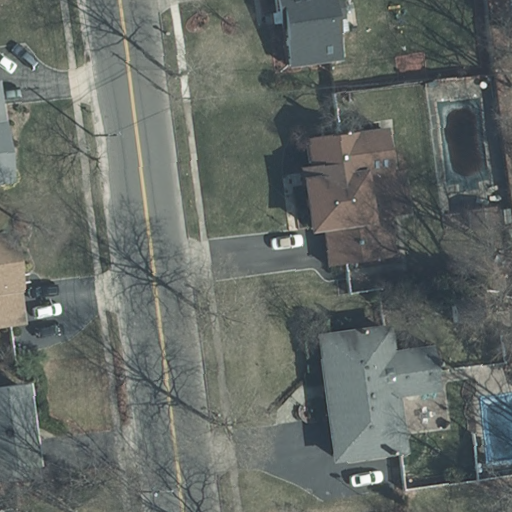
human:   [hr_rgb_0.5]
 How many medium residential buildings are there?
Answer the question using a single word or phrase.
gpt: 4

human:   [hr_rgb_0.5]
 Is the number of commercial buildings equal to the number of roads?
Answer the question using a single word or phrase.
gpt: no

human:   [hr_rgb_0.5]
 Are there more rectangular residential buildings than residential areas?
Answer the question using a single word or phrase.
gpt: yes

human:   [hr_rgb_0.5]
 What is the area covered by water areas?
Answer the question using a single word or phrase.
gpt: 0m2

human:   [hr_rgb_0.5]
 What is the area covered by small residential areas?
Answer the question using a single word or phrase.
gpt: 0m2

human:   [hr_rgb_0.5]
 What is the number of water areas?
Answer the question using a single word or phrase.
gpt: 0

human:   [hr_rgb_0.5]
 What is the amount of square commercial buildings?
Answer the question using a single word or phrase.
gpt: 0

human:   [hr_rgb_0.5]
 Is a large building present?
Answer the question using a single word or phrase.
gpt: no

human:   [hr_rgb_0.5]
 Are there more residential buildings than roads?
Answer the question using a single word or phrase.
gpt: yes

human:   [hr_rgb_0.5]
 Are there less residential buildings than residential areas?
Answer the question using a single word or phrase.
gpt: no

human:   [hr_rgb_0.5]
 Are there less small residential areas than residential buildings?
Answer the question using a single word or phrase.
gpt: yes

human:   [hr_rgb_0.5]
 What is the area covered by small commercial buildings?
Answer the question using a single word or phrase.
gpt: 0m2

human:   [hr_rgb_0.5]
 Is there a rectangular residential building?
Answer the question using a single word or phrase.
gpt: yes

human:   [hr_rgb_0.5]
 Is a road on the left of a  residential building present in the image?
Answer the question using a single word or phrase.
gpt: yes

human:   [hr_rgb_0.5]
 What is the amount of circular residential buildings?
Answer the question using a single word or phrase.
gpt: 0

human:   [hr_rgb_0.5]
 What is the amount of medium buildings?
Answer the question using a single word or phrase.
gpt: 4

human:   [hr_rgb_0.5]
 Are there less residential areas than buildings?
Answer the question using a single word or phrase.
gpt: yes

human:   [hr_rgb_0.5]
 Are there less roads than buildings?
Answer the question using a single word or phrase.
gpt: yes

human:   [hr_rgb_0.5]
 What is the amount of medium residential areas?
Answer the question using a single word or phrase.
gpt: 0

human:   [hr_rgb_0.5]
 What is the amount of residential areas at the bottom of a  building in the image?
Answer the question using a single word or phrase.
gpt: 0

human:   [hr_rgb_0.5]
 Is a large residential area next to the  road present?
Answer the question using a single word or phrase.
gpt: yes

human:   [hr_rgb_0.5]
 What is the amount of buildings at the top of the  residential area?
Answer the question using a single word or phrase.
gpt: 0

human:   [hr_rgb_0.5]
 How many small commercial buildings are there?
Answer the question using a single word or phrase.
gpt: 0

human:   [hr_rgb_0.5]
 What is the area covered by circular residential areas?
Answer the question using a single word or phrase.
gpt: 0m2

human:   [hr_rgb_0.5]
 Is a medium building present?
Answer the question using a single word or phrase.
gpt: yes

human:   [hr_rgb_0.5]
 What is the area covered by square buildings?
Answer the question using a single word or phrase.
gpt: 0m2

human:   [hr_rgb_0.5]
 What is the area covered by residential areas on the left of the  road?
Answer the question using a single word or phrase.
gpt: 0m2

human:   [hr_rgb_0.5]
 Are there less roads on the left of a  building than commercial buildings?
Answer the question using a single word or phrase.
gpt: no

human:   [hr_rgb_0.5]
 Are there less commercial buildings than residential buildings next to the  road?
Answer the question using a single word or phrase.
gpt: yes

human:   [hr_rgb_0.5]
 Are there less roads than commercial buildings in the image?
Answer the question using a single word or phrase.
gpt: no

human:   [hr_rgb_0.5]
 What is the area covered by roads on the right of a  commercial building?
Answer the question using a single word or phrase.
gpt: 0m2

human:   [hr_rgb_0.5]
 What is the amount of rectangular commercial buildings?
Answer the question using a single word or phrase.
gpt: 0

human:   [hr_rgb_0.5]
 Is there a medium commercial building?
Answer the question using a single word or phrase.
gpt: no

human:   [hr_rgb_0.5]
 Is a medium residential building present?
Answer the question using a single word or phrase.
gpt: yes

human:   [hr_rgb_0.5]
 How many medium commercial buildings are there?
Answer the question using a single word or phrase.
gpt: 0

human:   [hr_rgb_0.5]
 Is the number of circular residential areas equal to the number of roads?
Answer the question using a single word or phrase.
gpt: no